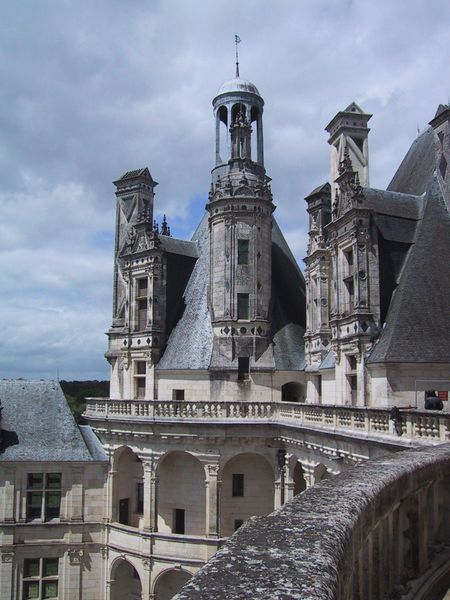
Titel: Schloss von Chambord
Standort: Chambord, Schloß (EU - F); (F Loiretal) (EU - F - Loiretal)
Schlagwörter: blau, himmel, wolken, ausschnitt, fenster, frankreich, laterne, paris, schwarz, säule, säulen, dach, gebäude, haus, schloss, wolke, architektur, stein, brüstung, kirche, renaissance, schornstein, turm, balkon, rahmung, ansicht, bogen, fassade, fassaden, türen, fahne, dächer, giebel, mauer, hof, rundbogen, detail, ornamente, geländer, balkone, galerie, foto, fotografie, erker, gang, innenhof, umgang, glockenturm, türme, balustrade, gauben, sandstein, schiefer, gaube, ballustrade, balu, fotographie, bau, bauwerk, loire, gänge, teilansicht, boegen, tum, mansarden, bildausschnitt, wandvorlage, schlossbau, dachlandschaft